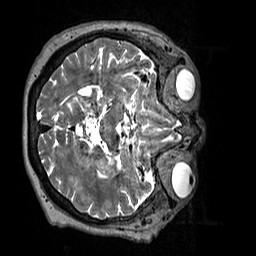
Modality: T2w
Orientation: axial
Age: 53
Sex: female
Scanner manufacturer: siemens
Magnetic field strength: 3 T
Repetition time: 3.2 s
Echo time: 0.412 s